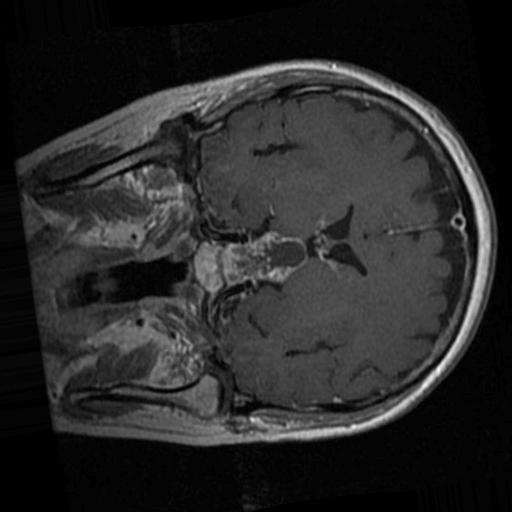
Label: brain_tumor